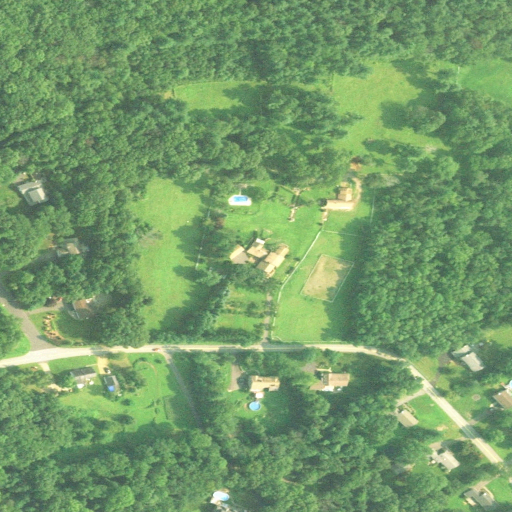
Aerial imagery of mountain in Connecticut named Sugar Hill containing mixed forest, deciduous forest, low intensity development, pasture, open development, and evergreen forest